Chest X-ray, PA view. Patient: 57 years old, sex F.
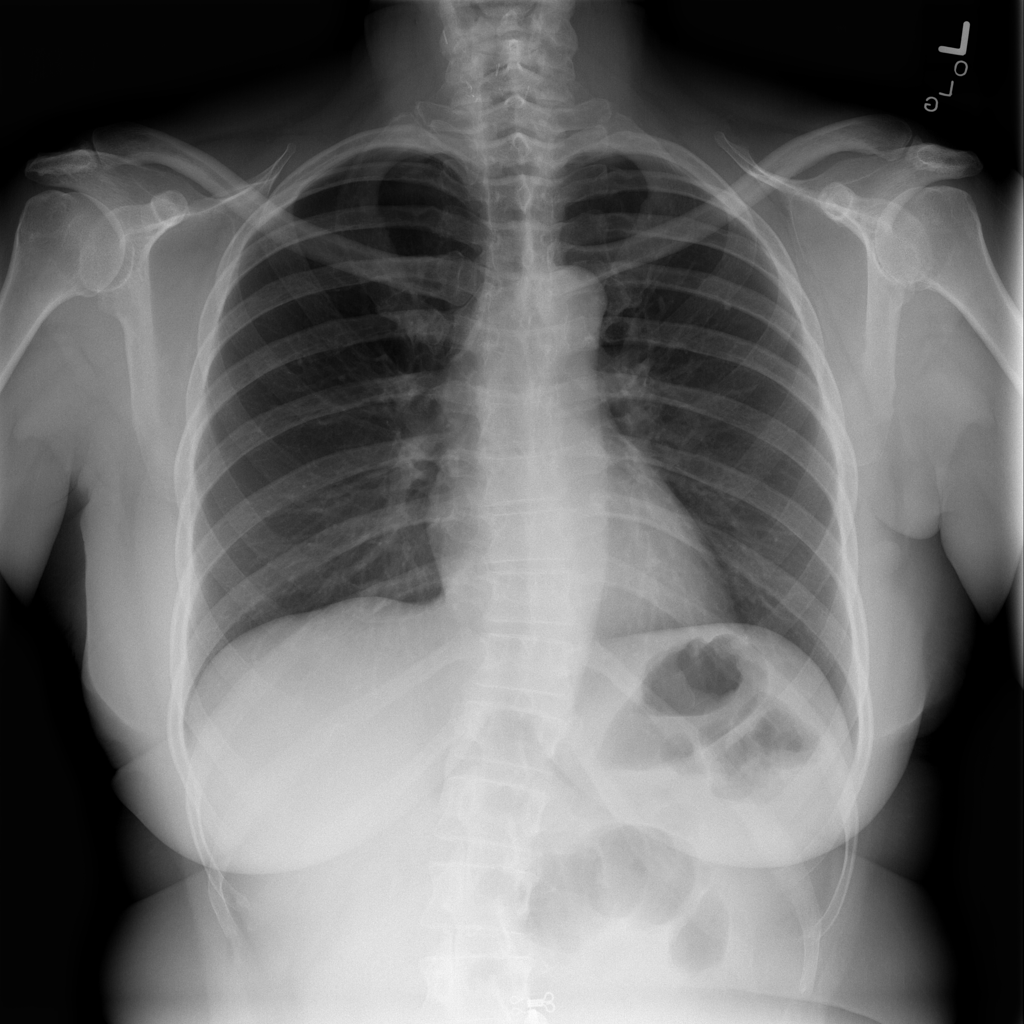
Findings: No Finding